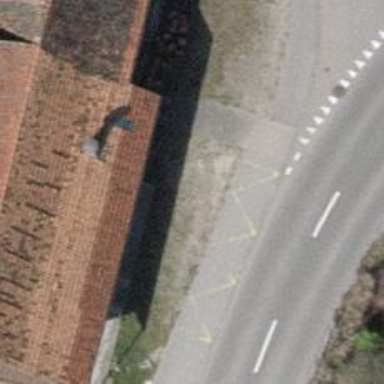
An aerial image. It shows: Bus stop with platform for public transport.